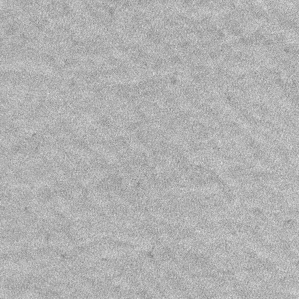
Label: frost